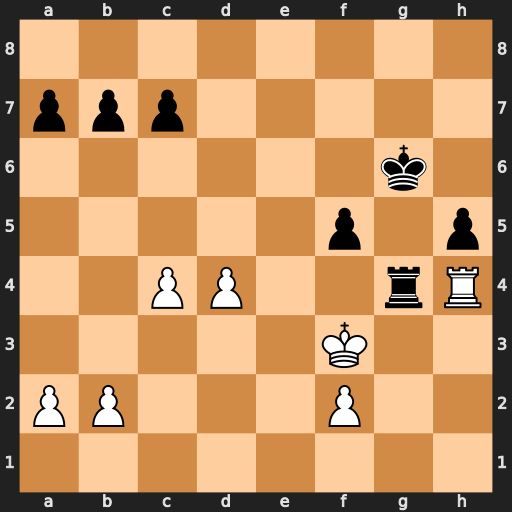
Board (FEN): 8/ppp5/6k1/5p1p/2PP2rR/5K2/PP3P2/8
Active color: w
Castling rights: -
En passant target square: -
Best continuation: Rxg4+ fxg4+ Kf4